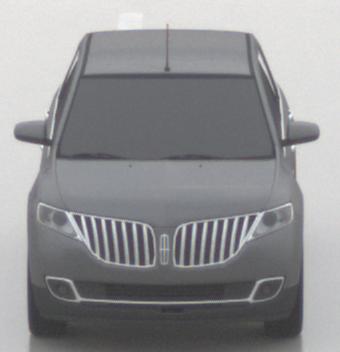
Make: Lincoln
Model: MKX
Detailed model: Gen. 1 CD3
Model produced from: 2010
Model produced until: 2015
Doors: 5
Color: gray
Road condition: wet road
Daytime: morning or afternoon
Contrast: low contrast